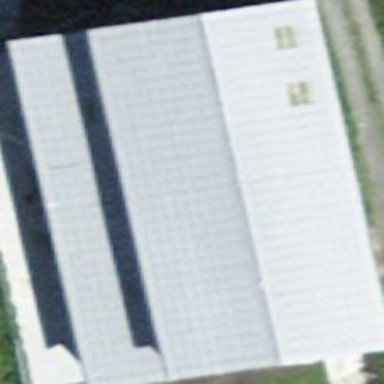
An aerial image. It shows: Cowshed building.